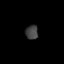
Tissue: prostate
Cell type: Epithelial cells
Senescence score: 0.3301
Nuclear area (px): 177
Mean DAPI intensity: 63.836